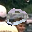
Label: 0